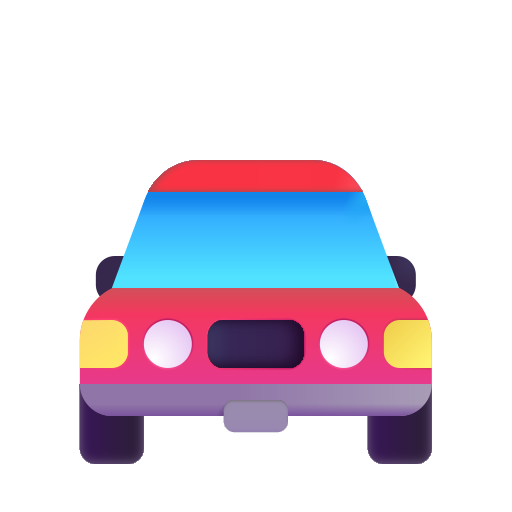
oncoming automobile color